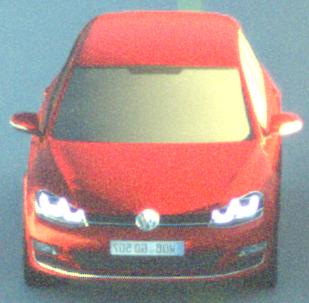
Make: VW
Model: Golf 1.2 TSI BMT
Detailed model: Golf (VII)
Model produced from: 2012/11
Model produced until: 2014/05
Doors: 3
Color: red
Road condition: dry road
Daytime: sunrise or sunset
Contrast: high contrast